Question: I'm trying to add something like this to my program but idk what it's called.

I'm talking about the buttons that pop up "Photo Library" "Take Photo or Video" "Cancel"
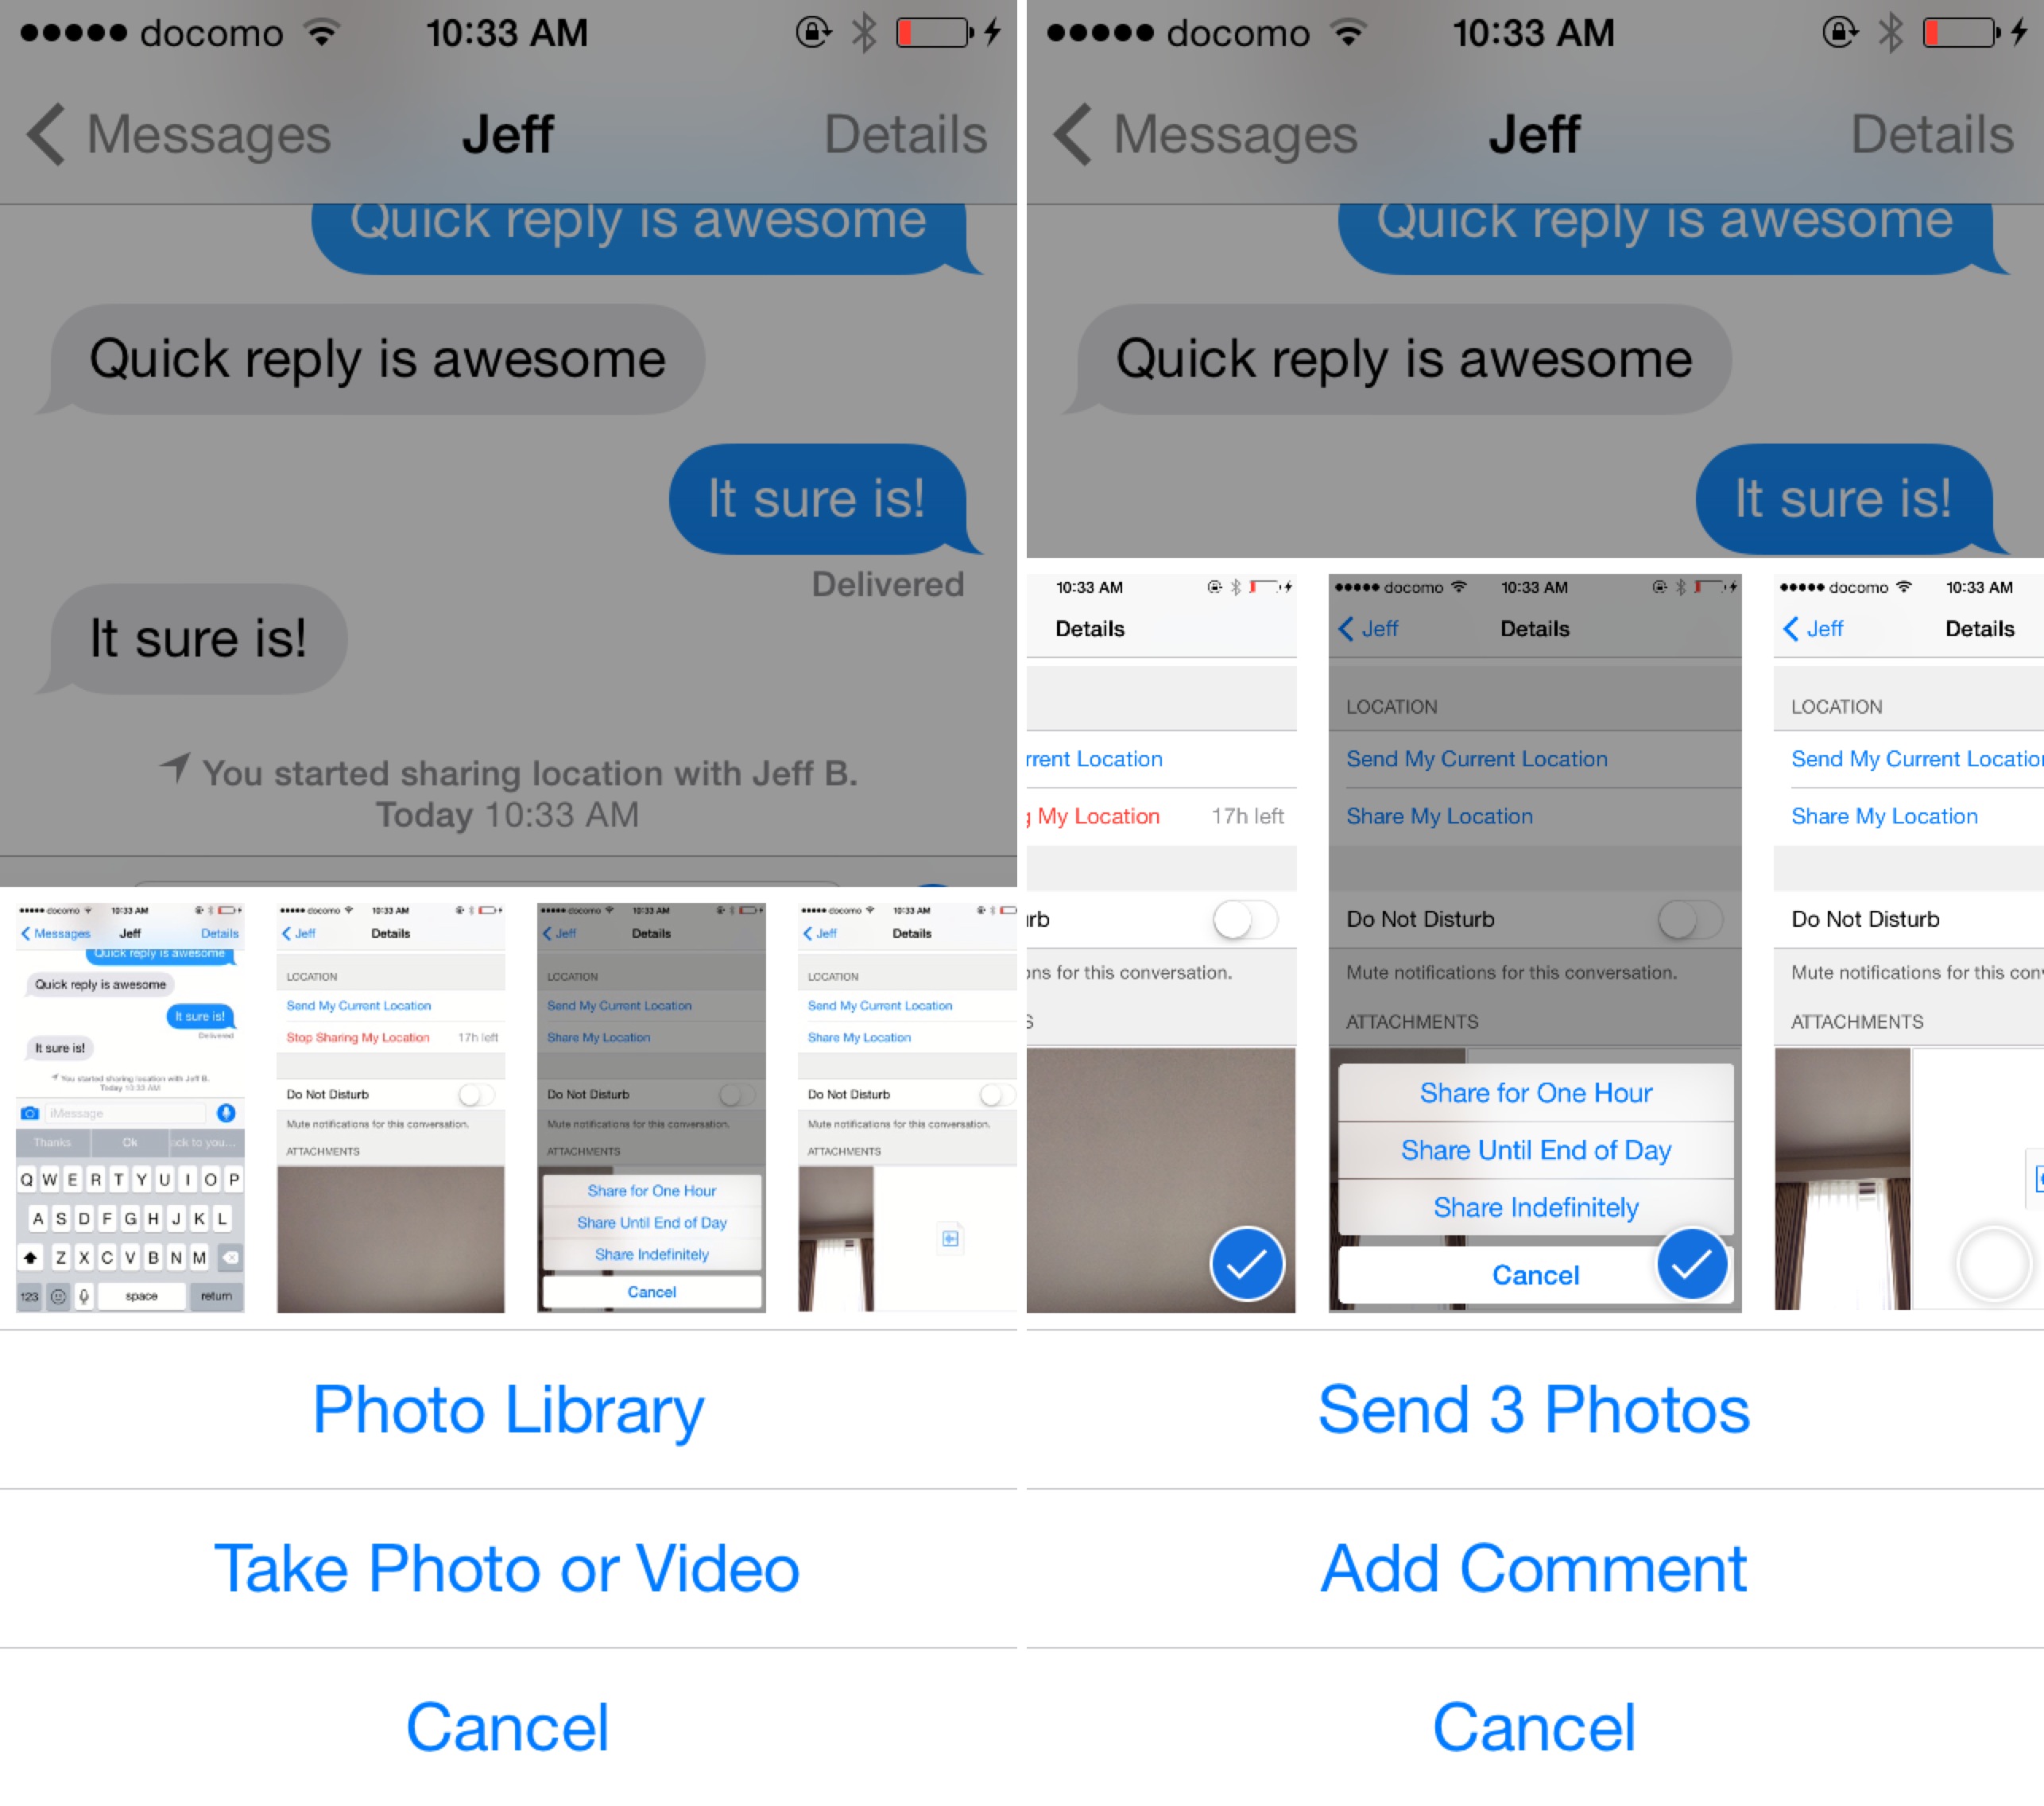
Answer: It's a 'UIAlertController' with style 'UIAlertControllerStyleActionSheet'.
You use it like this:
'''
UIAlertController *aC = [UIAlertController alertControllerWithTitle:@"Title"
message:@"Message"
preferredStyle:UIAlertControllerStyleActionSheet];
[aC addAction:[UIAlertAction actionWithTitle:@"Button 1"
// Style can be default, destructive or cancel
style:UIAlertActionStyleDefault
handler:^(UIAlertAction *action) {
// handler
}]];
// Add more actions (buttons) here if needed
// Assuming you're in your view controller,
// present the alert view controller like this:
[self presentViewController:aC animated:YES completion:nil];
'''